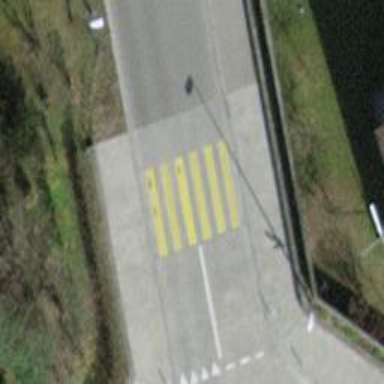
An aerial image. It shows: Uncontrolled zebra crossing on the road.